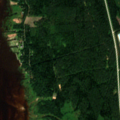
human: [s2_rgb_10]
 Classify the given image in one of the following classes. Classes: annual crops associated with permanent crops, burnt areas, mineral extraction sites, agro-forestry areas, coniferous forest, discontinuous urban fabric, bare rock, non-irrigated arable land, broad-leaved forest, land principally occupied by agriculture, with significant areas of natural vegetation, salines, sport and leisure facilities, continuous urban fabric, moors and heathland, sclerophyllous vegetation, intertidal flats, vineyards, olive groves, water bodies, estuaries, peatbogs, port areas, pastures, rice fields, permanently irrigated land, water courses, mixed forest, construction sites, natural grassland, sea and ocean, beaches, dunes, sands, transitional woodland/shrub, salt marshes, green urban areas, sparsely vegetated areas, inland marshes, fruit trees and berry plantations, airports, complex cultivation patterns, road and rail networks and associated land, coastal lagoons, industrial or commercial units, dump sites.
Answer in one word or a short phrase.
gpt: broad-leaved forest, coniferous forest, mixed forest, transitional woodland/shrub, sea and ocean